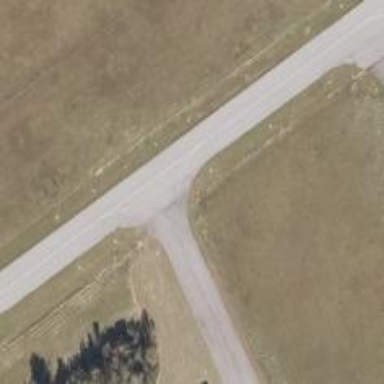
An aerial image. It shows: Asphalt taxiway at the airport.